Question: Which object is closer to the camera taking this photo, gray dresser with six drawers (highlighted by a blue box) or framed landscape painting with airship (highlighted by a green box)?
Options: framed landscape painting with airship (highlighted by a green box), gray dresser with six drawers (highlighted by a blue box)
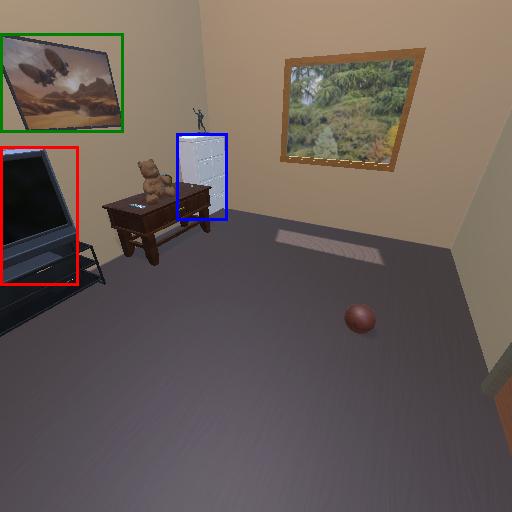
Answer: framed landscape painting with airship (highlighted by a green box)